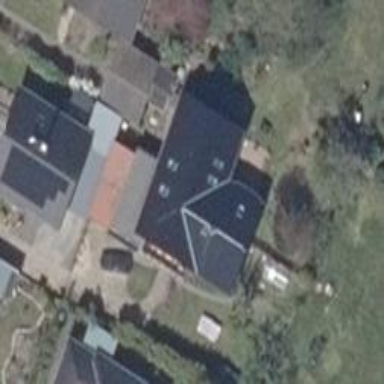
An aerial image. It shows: Detached building.